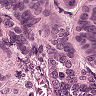
Metastatic tissue present: yes